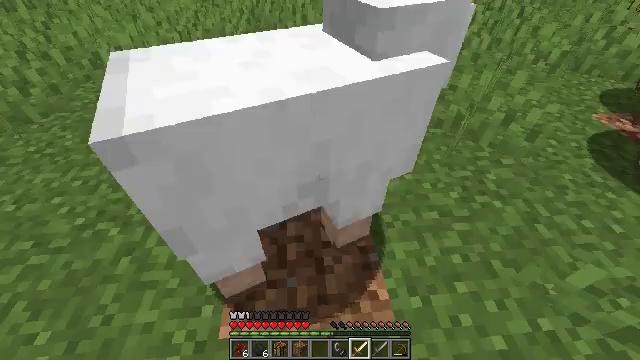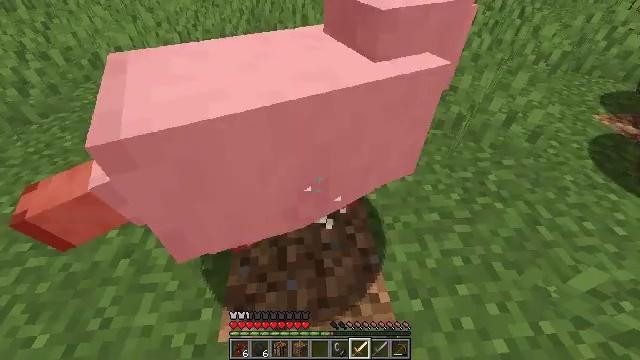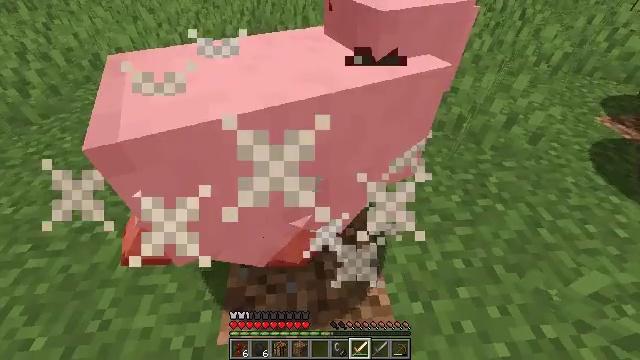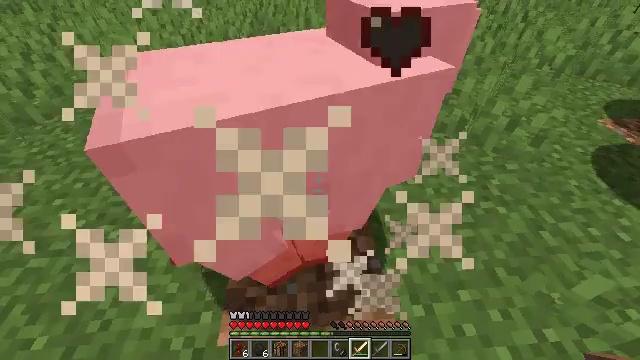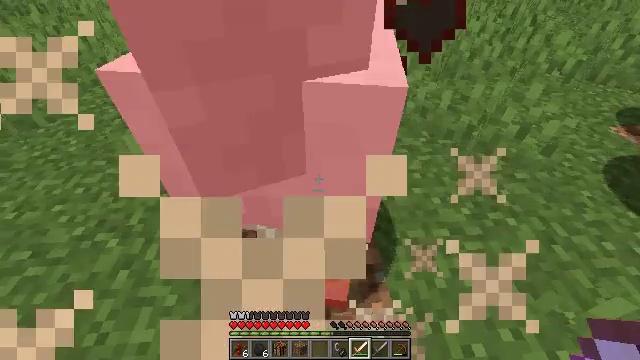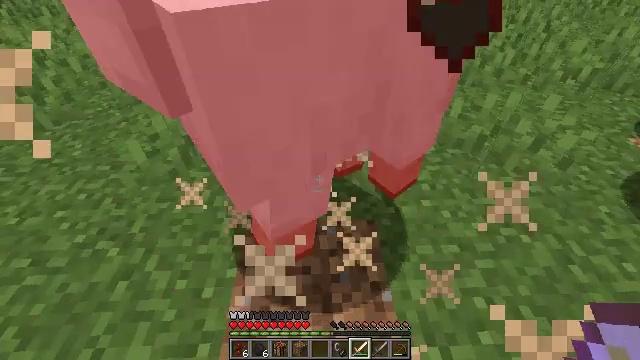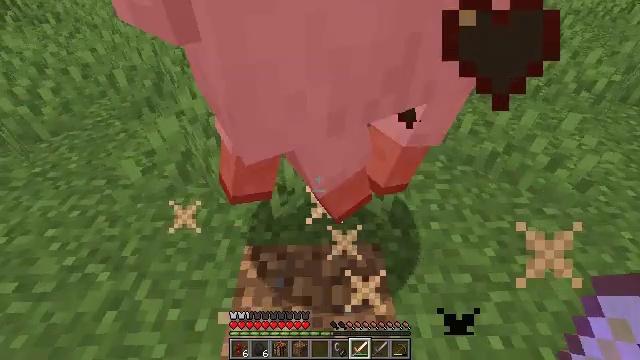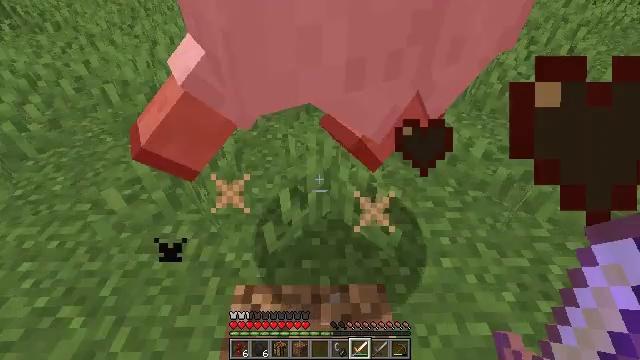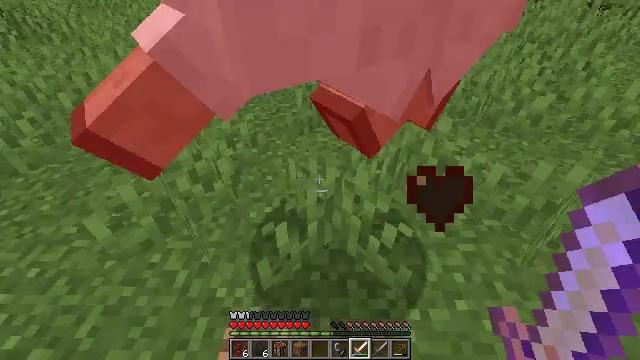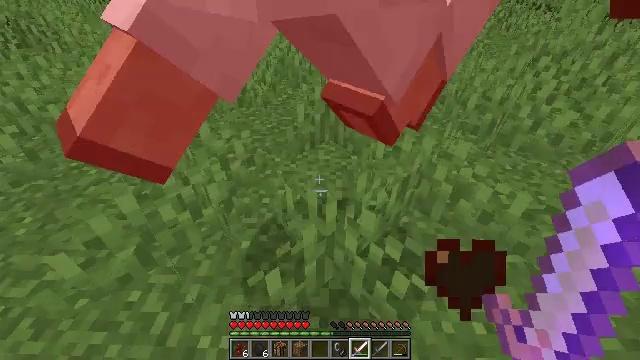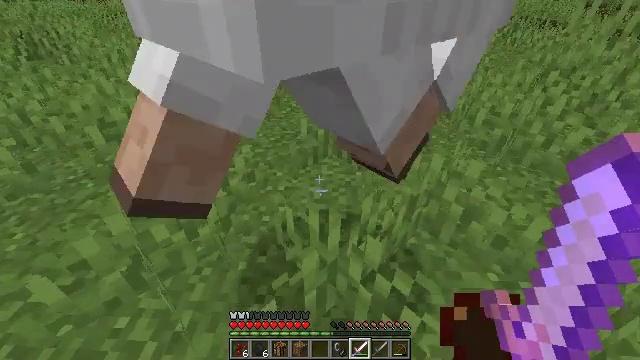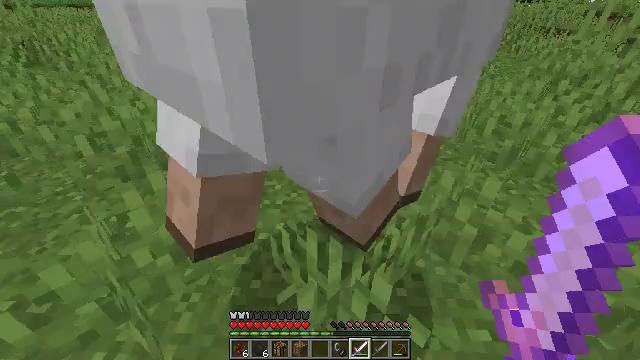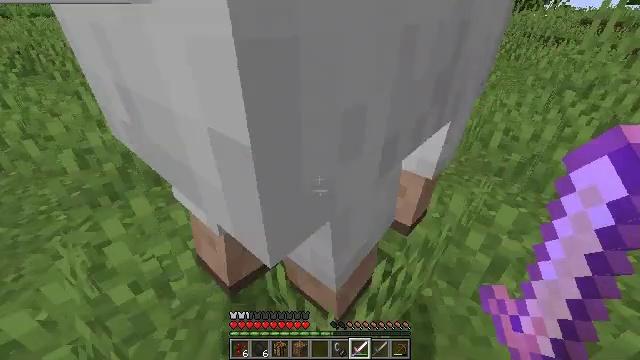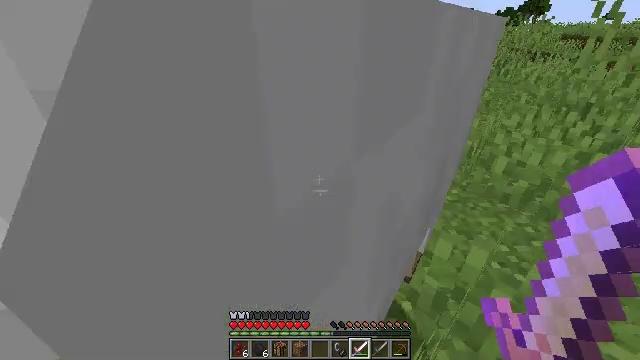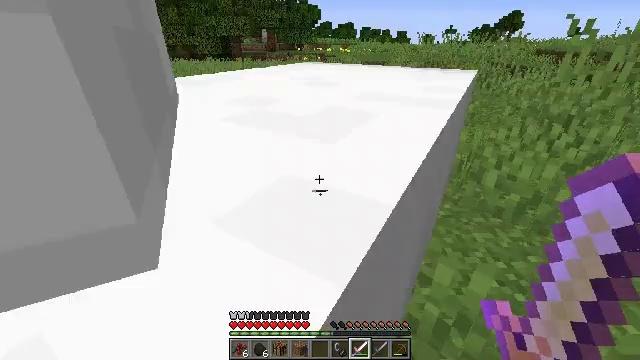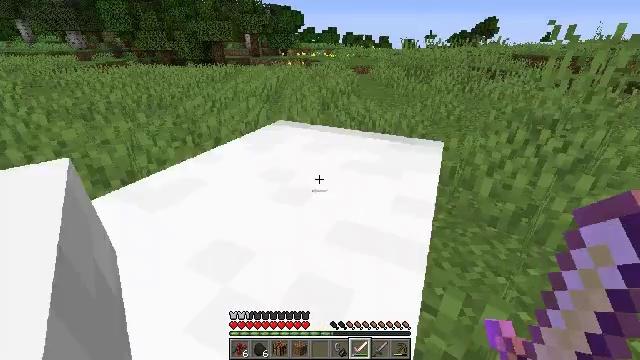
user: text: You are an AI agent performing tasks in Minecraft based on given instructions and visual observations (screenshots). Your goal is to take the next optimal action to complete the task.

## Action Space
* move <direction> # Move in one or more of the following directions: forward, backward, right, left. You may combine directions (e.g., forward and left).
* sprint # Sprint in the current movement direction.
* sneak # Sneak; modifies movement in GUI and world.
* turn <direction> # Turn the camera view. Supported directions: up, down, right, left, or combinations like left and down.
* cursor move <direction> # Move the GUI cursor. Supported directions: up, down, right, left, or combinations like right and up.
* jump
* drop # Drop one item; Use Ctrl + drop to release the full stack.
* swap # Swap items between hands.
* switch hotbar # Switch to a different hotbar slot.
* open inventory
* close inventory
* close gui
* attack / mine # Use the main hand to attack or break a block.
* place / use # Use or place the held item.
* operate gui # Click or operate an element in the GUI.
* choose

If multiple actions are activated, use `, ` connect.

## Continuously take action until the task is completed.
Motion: motion action
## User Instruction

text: Kill the sheep.
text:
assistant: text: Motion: no_op
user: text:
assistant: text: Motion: no_op
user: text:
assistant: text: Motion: no_op
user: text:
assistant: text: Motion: move forward
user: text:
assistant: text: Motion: move forward, turn left
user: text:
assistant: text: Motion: move forward
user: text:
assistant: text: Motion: move forward, turn up
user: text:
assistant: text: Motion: move forward, turn left and up
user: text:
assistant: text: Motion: move forward, turn left and up
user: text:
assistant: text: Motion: move forward, turn left and up
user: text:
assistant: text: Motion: move forward, turn up
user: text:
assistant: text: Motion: move forward, turn up
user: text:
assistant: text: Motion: move forward, turn right and up
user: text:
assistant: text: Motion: move forward, turn right and up
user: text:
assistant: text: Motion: move forward, turn right, attack / mine
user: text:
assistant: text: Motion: attack / mine
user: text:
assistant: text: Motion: turn right, attack / mine
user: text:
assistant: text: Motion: attack / mine
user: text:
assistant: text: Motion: no_op
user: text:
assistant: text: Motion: no_op